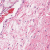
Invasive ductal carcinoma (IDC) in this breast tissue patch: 0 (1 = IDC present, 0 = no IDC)